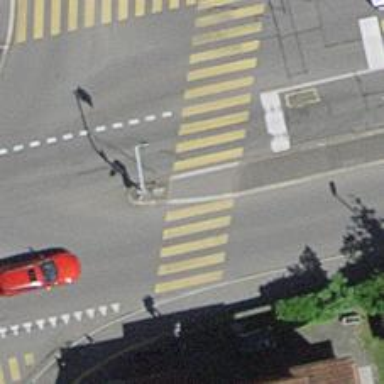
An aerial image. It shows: Crossing with traffic signals.